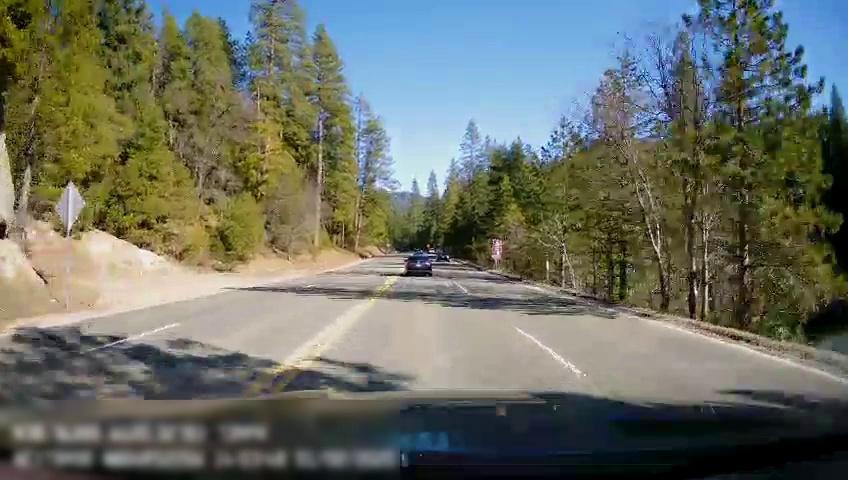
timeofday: Day
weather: Sunny
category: Drivable Space
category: Vehicles | Car
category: Vehicles | Car
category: Lanes | Opposite Lane
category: Lanes | Opposite Lane
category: Lanes | Opposite Lane
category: Lanes | Current Lane
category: Lanes | Current Lane
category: Lanes | Current Lane
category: Traffic | Signs